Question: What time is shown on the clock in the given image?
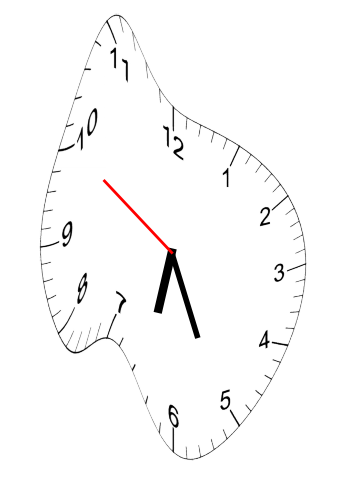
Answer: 06:25:50